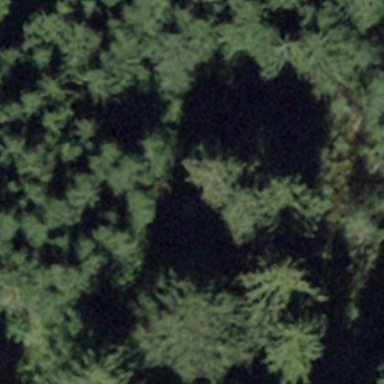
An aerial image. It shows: Forest area.